Question: Are the alarms on?
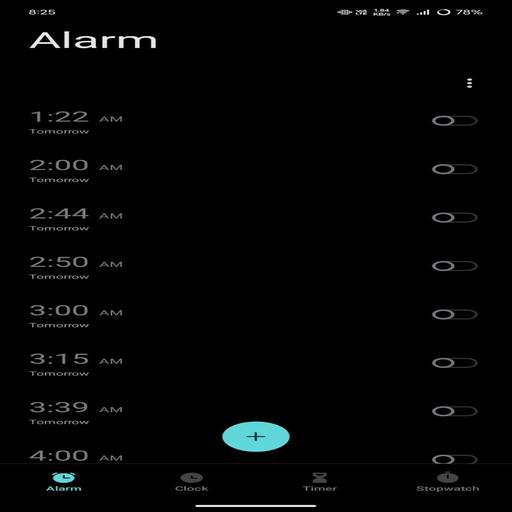
Answer: No, they're off